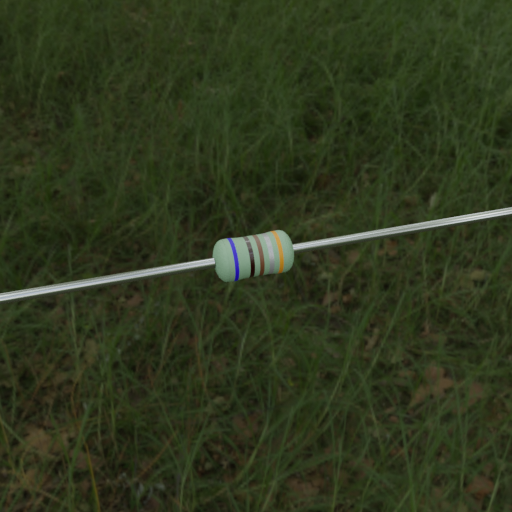
Resistor colour bands (in order): blue, black, brown, silver, orange